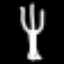
Label: fork